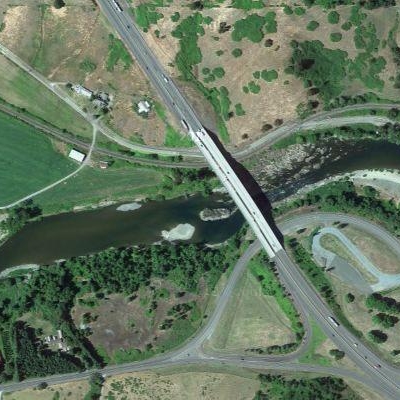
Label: RiverLake